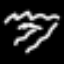
Label: squiggle